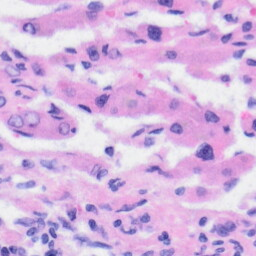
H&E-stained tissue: Liver